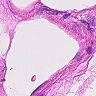
Metastatic tissue present: no